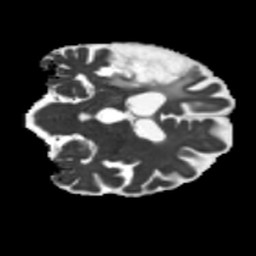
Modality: MD
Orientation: coronal
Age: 58
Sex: male
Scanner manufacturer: siemens
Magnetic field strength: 3 T
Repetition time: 5.25 s
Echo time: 0.08 s